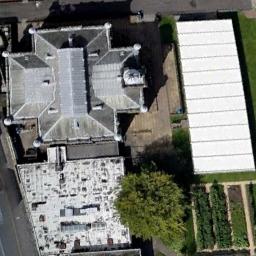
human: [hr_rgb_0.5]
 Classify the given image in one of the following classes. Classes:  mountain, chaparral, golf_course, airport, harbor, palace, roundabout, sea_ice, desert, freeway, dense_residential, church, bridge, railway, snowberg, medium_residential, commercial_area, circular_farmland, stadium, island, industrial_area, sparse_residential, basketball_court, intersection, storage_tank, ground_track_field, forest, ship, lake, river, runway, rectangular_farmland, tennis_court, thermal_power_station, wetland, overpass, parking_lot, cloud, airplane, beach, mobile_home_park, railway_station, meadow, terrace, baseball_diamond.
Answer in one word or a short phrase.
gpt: church